Question: All solutions that I have found helped when I use buttons which size more than ~25px and I have no spaces between rows. However when I'm trying to use buttons which size less (like 18 px) spaces between rows appear. So far only margin: -px helped me reduce spaces a bit.
'''
<table cellspacing="0" cellpadding="0" border="0" style="border-collapse: collapse; border-spacing: 0; display: block;">
<tr style="padding: 0;">
<td style="padding: 0;">
</td>
<td style="padding: 0;">
<button style="background-color:blue; width: 18px; height: 18px; border: 0; margin-top: -16px; margin-bottom: -16px; font-size: 0pt;" />
</td>
<td style="padding: 0;">
</td>
</tr>
<tr style="padding: 0;">
<td style="padding: 0;">
<button style="background-color:blue; width: 18px; height: 18px; border: 0; margin-top: -16px; margin-bottom: -16px; font-size: 0pt;" />
</td>
<td style="padding: 0;">
<button style="background-color:blue; width: 18px; height: 18px; border: 0; margin-top: -16px; margin-bottom: -16px; font-size: 0pt;" />
</td>
<td style="padding: 0;">
<button style="background-color:blue; width: 18px; height: 18px; border: 0; margin-top: -16px; margin-bottom: -16px; font-size: 0pt;" />
</td>
</tr>
<tr style="padding: 0;">
<td style="padding: 0;">
<button style="background-color:blue; width: 18px; height: 18px; border: 0; margin-top: -16px; margin-bottom: -16px; font-size: 0pt;" />
</td>
<td style="padding: 0;">
<button style="background-color:blue; width: 18px; height: 18px; border: 0; margin-top: -16px; margin-bottom: -16px; font-size: 0pt;" />
</td>
<td style="padding: 0;">
<button style="background-color:blue; width: 18px; height: 18px; border: 0; margin-top: -16px; margin-bottom: -16px; font-size: 0pt;" />
</td>
</tr>
<tr style="padding: 0;">
<td style="padding: 0;">
<button style="background-color:blue; width: 18px; height: 18px; border: 0; margin-top: -16px; margin-bottom: -16px; font-size: 0pt;" />
</td>
<td style="padding: 0;">
<button style="background-color:blue; width: 18px; height: 18px; border: 0; margin-top: -16px; margin-bottom: -16px; font-size: 0pt;" />
</td>
<td style="padding: 0;">
<button style="background-color:blue; width: 18px; height: 18px; border: 0; margin-top: -16px; margin-bottom: -16px; font-size: 0pt;" />
</td>
</tr>
</table>
'''

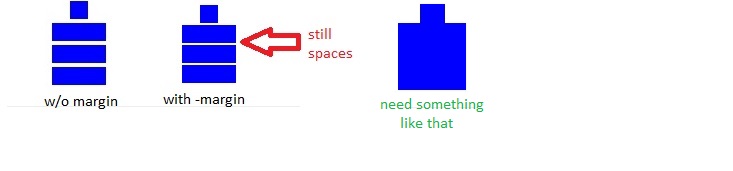
Answer: '''
<!DOCTYPE html>
<html>
<head>
<meta http-equiv="content-type" content="text/html; charset=utf-8" />
<meta name="viewport" content="width=device-width, initial-scale=1">
<title>Untitled</title>
<style>td {line-height: 18px;}</style>
</head>
<body>
<table cellspacing="0" cellpadding="0" border="0" style="border-collapse: collapse; border-spacing: 0; display: block;">
<tr style="padding: 0;">
<td style="padding: 0;">
</td>
<td style="padding: 0;">
<button style="background-color:blue; width: 18px; height: 18px; border: 0; margin-top: -16px; margin-bottom: -16px; font-size: 0pt;" />
</td>
<td style="padding: 0;">
</td>
</tr>
<tr style="padding: 0;">
<td style="padding: 0;">
<button style="background-color:blue; width: 18px; height: 18px; border: 0; margin-top: -16px; margin-bottom: -16px; font-size: 0pt;" />
</td>
<td style="padding: 0;">
<button style="background-color:blue; width: 18px; height: 18px; border: 0; margin-top: -16px; margin-bottom: -16px; font-size: 0pt;" />
</td>
<td style="padding: 0;">
<button style="background-color:blue; width: 18px; height: 18px; border: 0; margin-top: -16px; margin-bottom: -16px; font-size: 0pt;" />
</td>
</tr>
<tr style="padding: 0;">
<td style="padding: 0;">
<button style="background-color:blue; width: 18px; height: 18px; border: 0; margin-top: -16px; margin-bottom: -16px; font-size: 0pt;" />
</td>
<td style="padding: 0;">
<button style="background-color:blue; width: 18px; height: 18px; border: 0; margin-top: -16px; margin-bottom: -16px; font-size: 0pt;" />
</td>
<td style="padding: 0;">
<button style="background-color:blue; width: 18px; height: 18px; border: 0; margin-top: -16px; margin-bottom: -16px; font-size: 0pt;" />
</td>
</tr>
<tr style="padding: 0;">
<td style="padding: 0;">
<button style="background-color:blue; width: 18px; height: 18px; border: 0; margin-top: -16px; margin-bottom: -16px; font-size: 0pt;" />
</td>
<td style="padding: 0;">
<button style="background-color:blue; width: 18px; height: 18px; border: 0; margin-top: -16px; margin-bottom: -16px; font-size: 0pt;" />
</td>
<td style="padding: 0;">
<button style="background-color:blue; width: 18px; height: 18px; border: 0; margin-top: -16px; margin-bottom: -16px; font-size: 0pt;" />
</td>
</tr>
</table>
</body>
</html>
'''